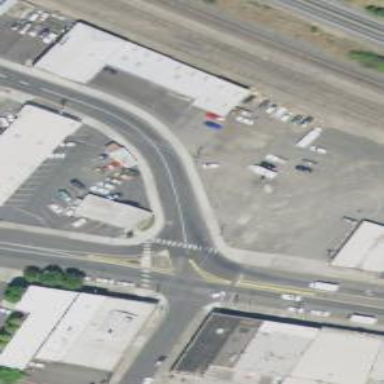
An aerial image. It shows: Asphalt road with secondary link designation.